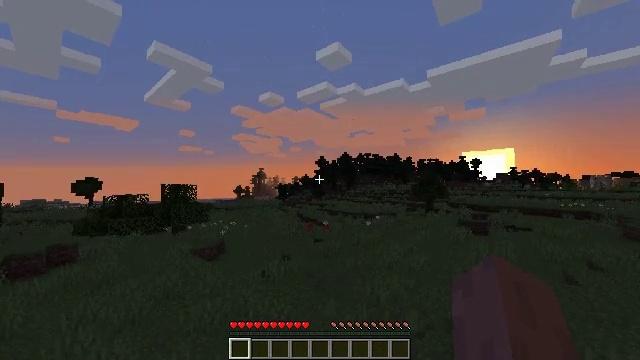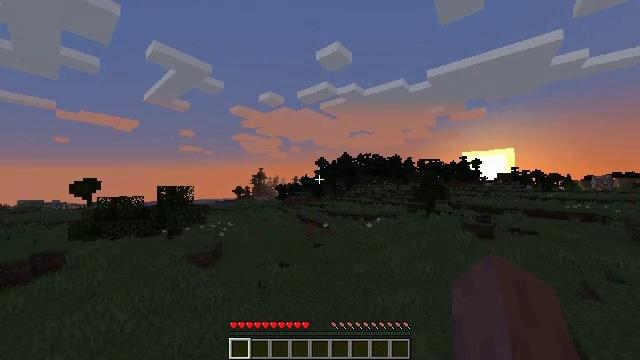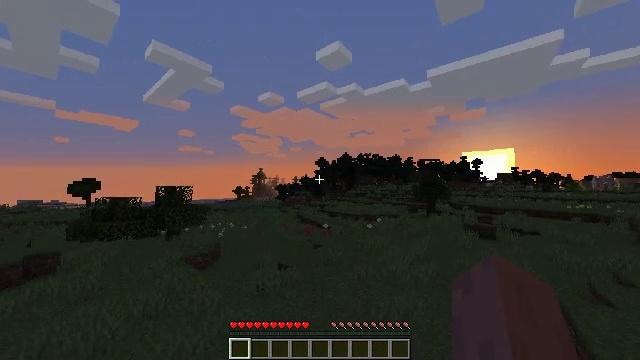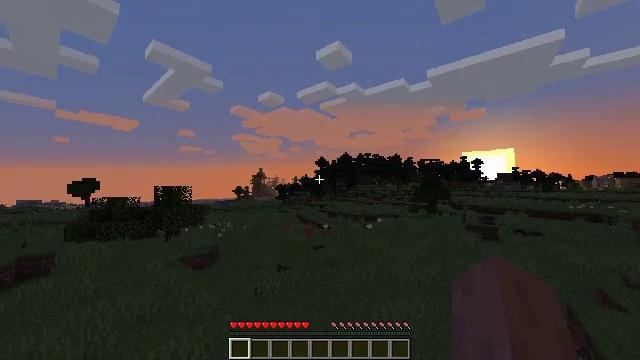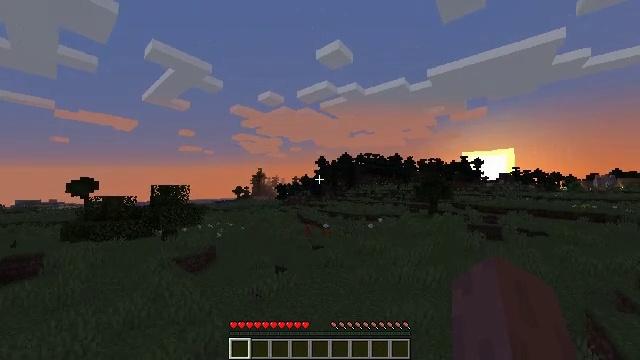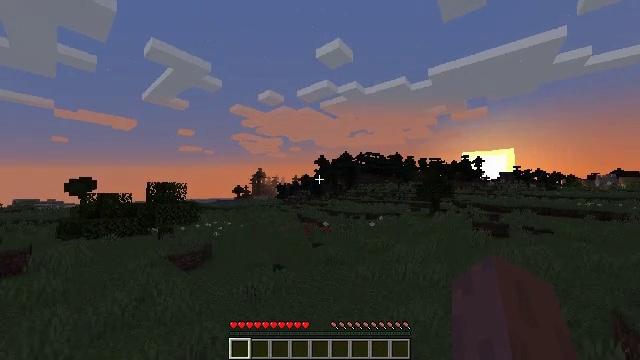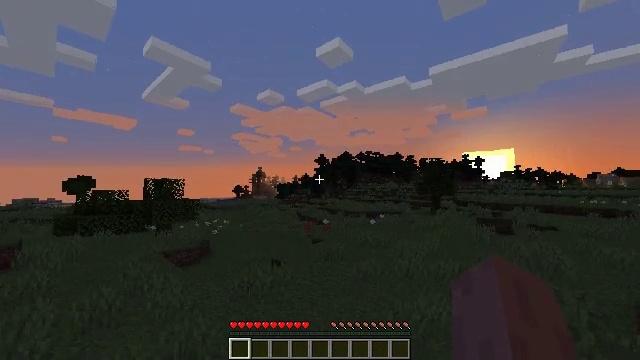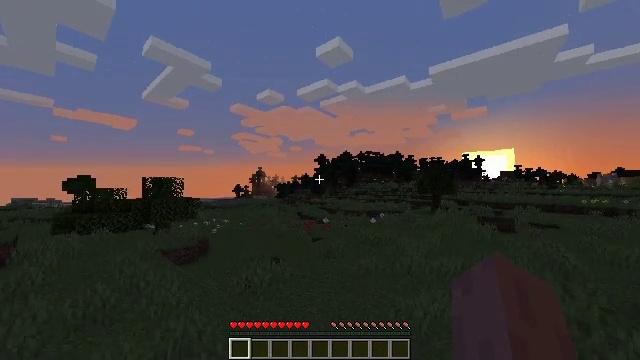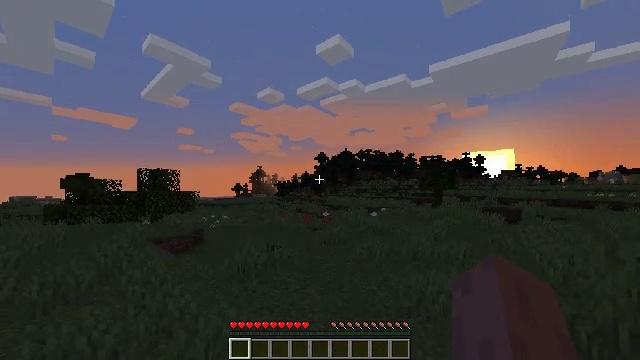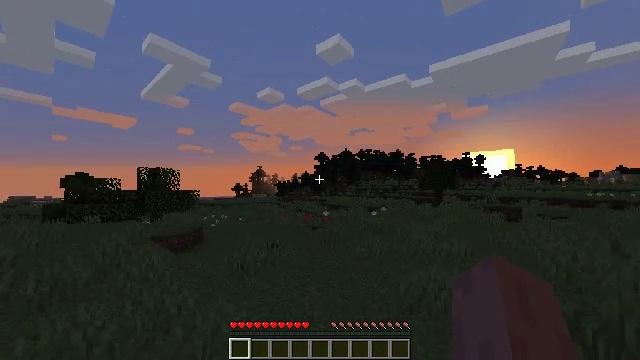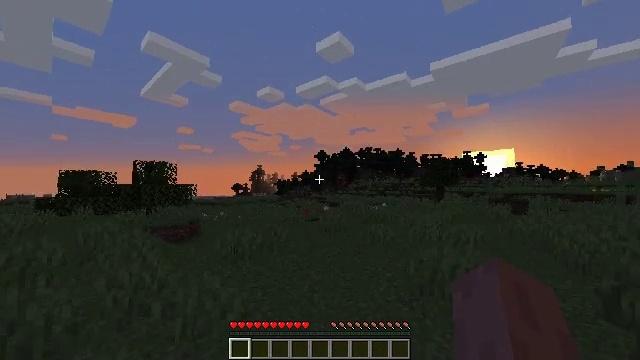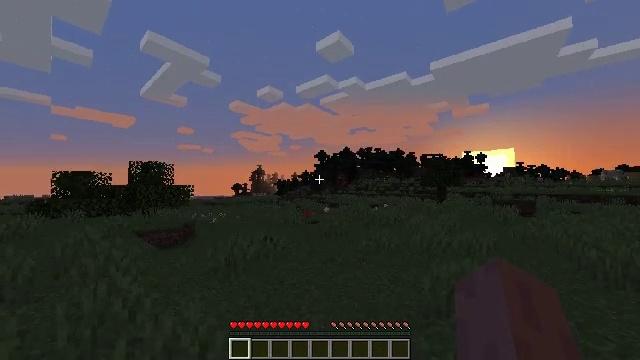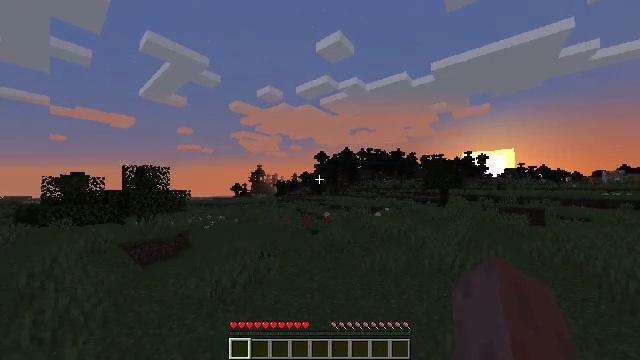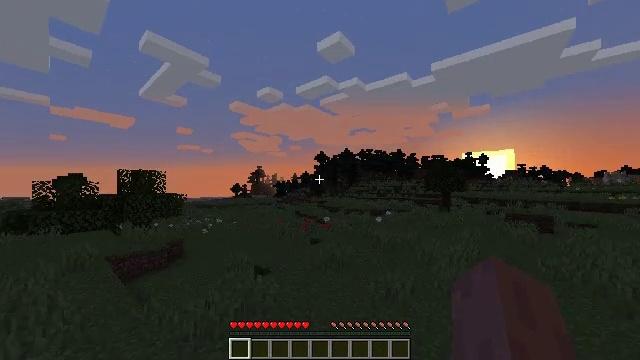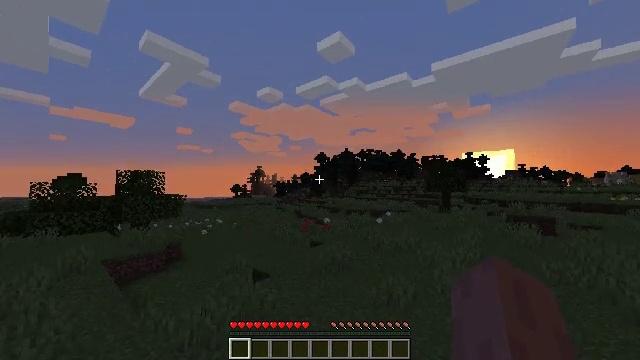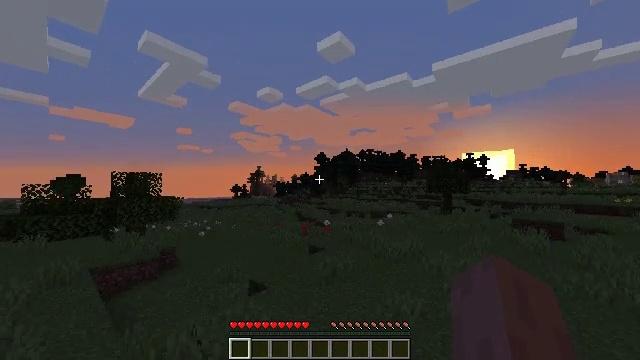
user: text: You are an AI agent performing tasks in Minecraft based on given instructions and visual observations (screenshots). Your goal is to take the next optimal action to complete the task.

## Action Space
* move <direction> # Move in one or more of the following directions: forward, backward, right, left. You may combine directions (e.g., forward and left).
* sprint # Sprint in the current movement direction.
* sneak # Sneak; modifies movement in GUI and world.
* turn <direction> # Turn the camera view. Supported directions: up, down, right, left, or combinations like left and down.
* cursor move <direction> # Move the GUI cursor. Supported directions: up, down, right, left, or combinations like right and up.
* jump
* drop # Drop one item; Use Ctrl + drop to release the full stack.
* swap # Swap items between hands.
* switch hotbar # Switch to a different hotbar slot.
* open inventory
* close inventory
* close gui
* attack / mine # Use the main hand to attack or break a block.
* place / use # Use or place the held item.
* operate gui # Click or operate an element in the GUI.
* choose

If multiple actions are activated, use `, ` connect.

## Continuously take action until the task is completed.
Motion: motion action
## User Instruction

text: Drop an emerald.
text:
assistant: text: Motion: move forward, sprint, jump
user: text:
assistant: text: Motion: move forward, sprint, jump
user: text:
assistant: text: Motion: move forward, sprint, jump
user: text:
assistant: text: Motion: move forward, sprint, jump
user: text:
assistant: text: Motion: move forward, sprint, jump
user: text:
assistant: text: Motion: move forward, sprint, jump
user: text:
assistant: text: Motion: move forward, sprint, jump
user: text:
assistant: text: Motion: move forward, sprint, jump
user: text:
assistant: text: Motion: move forward, sprint, jump
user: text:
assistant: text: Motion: move forward, sprint, jump
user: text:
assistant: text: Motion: move forward, sprint, jump
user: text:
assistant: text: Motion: move forward, sprint, jump
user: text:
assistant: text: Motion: move forward, sprint, jump
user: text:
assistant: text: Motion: move forward, sprint, jump
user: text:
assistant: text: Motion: move forward, sprint, jump
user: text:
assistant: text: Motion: move forward, sprint, jump
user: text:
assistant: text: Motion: move forward, sprint, jump
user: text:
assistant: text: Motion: move forward, sprint, jump
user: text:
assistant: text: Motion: move forward, sprint, jump
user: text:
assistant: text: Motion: move forward, sprint, jump
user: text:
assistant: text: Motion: move forward, sprint, jump
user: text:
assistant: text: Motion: move forward, sprint, jump
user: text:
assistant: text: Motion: move forward, sprint, jump
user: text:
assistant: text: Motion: move forward, sprint, jump
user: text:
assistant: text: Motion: move forward, sprint, jump
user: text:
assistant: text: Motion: move forward, sprint, jump
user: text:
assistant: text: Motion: move forward, sprint, jump
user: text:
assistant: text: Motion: move forward, sprint, jump
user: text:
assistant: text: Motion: move forward, sprint, jump
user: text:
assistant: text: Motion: move forward, sprint, jump